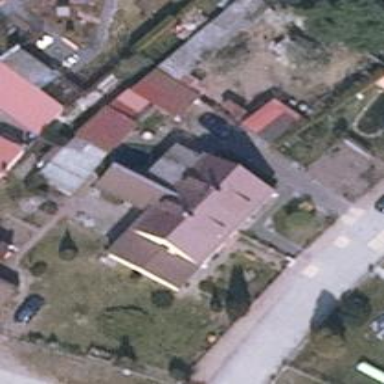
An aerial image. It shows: Building with gabled roof.